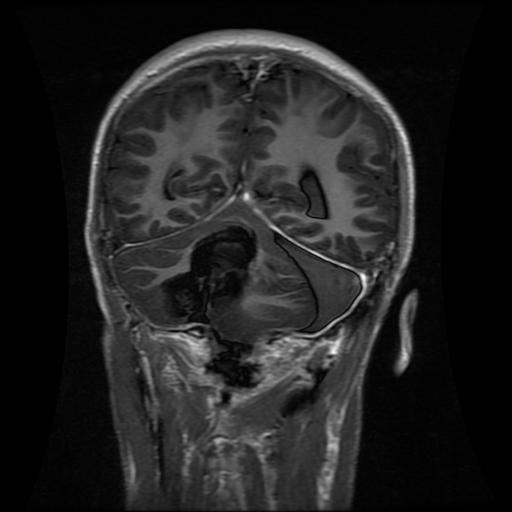
Label: glioma